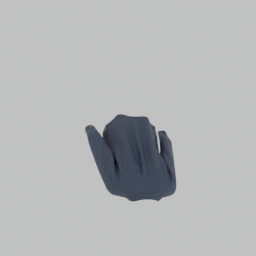
Label: people